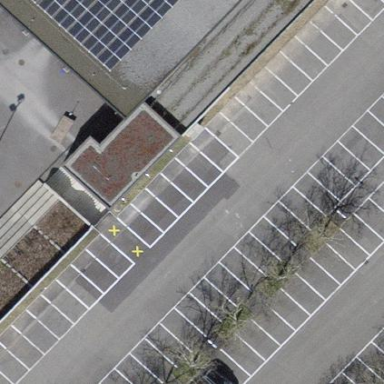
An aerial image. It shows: Parking space.